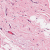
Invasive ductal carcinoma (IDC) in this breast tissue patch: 0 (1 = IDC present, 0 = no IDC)